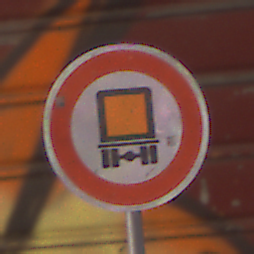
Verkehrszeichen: VerbotKennzeichnungspflichtigeKraftfahrzeugeGefaehrlicheGueter
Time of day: MorningAfternoon
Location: Outdoor (Urban)
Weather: Clear
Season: NotSpecified
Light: Natural